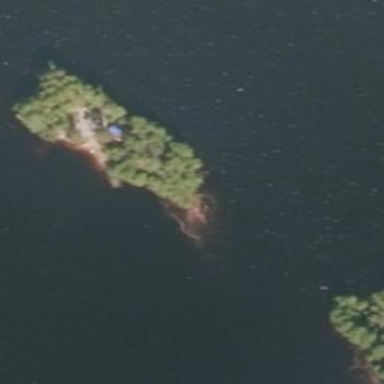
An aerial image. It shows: Islet.